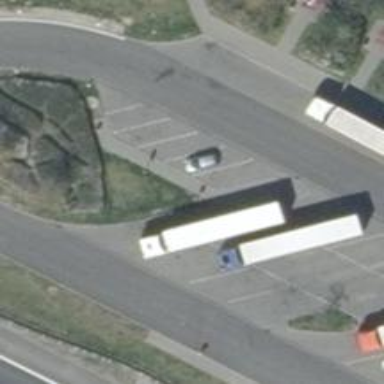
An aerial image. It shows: Asphalt parking aisle designated as service road.